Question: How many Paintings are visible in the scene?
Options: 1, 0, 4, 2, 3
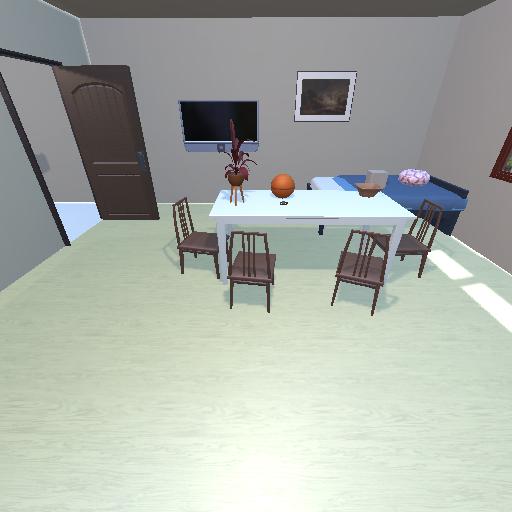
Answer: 1